Question: Im maintaining this Drupal Site which is using Slideshow Views for displaying the featured posts. Its using contribution of '' <URL> Module for Drupal. However, even after scanning through the code and browsing though all settings, I cant figure out how to increase the max -character length of titles. Its currently set to 50. I want to increase it to 70.

Thanks in advance!
'''
The exported view is as follows:
$view = new view;
$view->name = 'SlideShows';
$view->description = 'Various views that display content in slideshows';
$view->tag = '';
$view->view_php = '';
$view->base_table = 'node';
$view->is_cacheable = FALSE;
$view->api_version = 2;
$view->disabled = FALSE; /* Edit this to true to make a default view disabled initially */
$handler = $view->new_display('default', 'Defaults', 'default');
$handler->override_option('fields', array(
'field_upload_image_fid' => array(
'label' => '',
'alter' => array(
'alter_text' => 0,
'text' => '',
'make_link' => 0,
'path' => '',
'link_class' => '',
'alt' => '',
'prefix' => '',
'suffix' => '',
'target' => '',
'help' => '',
'trim' => 0,
'max_length' => '',
'word_boundary' => 1,
'ellipsis' => 1,
'strip_tags' => 0,
'html' => 0,
),
'empty' => '',
'hide_empty' => 1,
'empty_zero' => 0,
'link_to_node' => 0,
'label_type' => 'none',
'format' => 'Slideshow_656x400_default',
'multiple' => array(
'group' => 0,
'multiple_number' => '',
'multiple_from' => '',
'multiple_reversed' => 0,
),
'exclude' => 0,
'id' => 'field_upload_image_fid',
'table' => 'node_data_field_upload_image',
'field' => 'field_upload_image_fid',
'override' => array(
'button' => 'Override',
),
'relationship' => 'none',
),
'field_upload_image_data' => array(
'label' => '',
'alter' => array(
'alter_text' => 0,
'text' => '',
'make_link' => 0,
'path' => '',
'link_class' => '',
'alt' => '',
'prefix' => '',
'suffix' => '',
'target' => '',
'help' => '',
'trim' => 1,
'max_length' => '80',
'word_boundary' => 0,
'ellipsis' => 0,
'strip_tags' => 1,
'html' => 0,
),
'empty' => '',
'hide_empty' => 0,
'empty_zero' => 0,
'link_to_node' => 0,
'data_key' => 'description',
'exclude' => 0,
'id' => 'field_upload_image_data',
'table' => 'node_data_field_upload_image',
'field' => 'field_upload_image_data',
'override' => array(
'button' => 'Override',
),
'relationship' => 'none',
),
));
$handler->override_option('sorts', array(
'created' => array(
'order' => 'DESC',
'granularity' => 'second',
'id' => 'created',
'table' => 'node',
'field' => 'created',
'override' => array(
'button' => 'Override',
),
'relationship' => 'none',
),
));
$handler->override_option('arguments', array(
'nid' => array(
'default_action' => 'default',
'style_plugin' => 'default_summary',
'style_options' => array(),
'wildcard' => 'all',
'wildcard_substitution' => 'All',
'title' => '',
'breadcrumb' => '',
'default_argument_type' => 'node',
'default_argument' => '',
'validate_type' => 'node',
'validate_fail' => 'not found',
'break_phrase' => 0,
'not' => 0,
'id' => 'nid',
'table' => 'node',
'field' => 'nid',
'validate_user_argument_type' => 'uid',
'validate_user_roles' => array(
'2' => 0,
),
'override' => array(
'button' => 'Override',
),
'relationship' => 'none',
'default_options_div_prefix' => '',
'default_argument_user' => 0,
'default_argument_fixed' => '',
'default_argument_php' => '',
'validate_argument_node_type' => array(
'blogs' => 0,
'industry_focus' => 0,
'market_sectors' => 0,
'page' => 0,
),
'validate_argument_node_access' => 0,
'validate_argument_nid_type' => 'nid',
'validate_argument_vocabulary' => array(
'1' => 0,
'6' => 0,
'3' => 0,
'2' => 0,
'5' => 0,
),
'validate_argument_type' => 'tid',
'validate_argument_transform' => 0,
'validate_user_restrict_roles' => 0,
'validate_argument_php' => '',
),
));
$handler->override_option('filters', array(
'status' => array(
'operator' => '=',
'value' => '1',
'group' => '0',
'exposed' => FALSE,
'expose' => array(
'operator' => FALSE,
'label' => '',
),
'id' => 'status',
'table' => 'node',
'field' => 'status',
'override' => array(
'button' => 'Override',
),
'relationship' => 'none',
),
'type' => array(
'operator' => 'in',
'value' => array(
'association' => 'association',
'blogs' => 'blogs',
'cars' => 'cars',
'company_reports' => 'company_reports',
'events' => 'events',
'howto' => 'howto',
'news' => 'news',
'press_releases' => 'press_releases',
'testimonial' => 'testimonial',
'travel' => 'travel',
),
'group' => '0',
'exposed' => FALSE,
'expose' => array(
'operator' => FALSE,
'label' => '',
),
'id' => 'type',
'table' => 'node',
'field' => 'type',
'override' => array(
'button' => 'Override',
),
'relationship' => 'none',
),
'delta' => array(
'operator' => 'not empty',
'value' => array(
'value' => '',
'min' => '',
'max' => '',
),
'group' => '0',
'exposed' => FALSE,
'expose' => array(
'operator' => FALSE,
'label' => '',
),
'id' => 'delta',
'table' => 'node_data_field_upload_image',
'field' => 'delta',
'override' => array(
'button' => 'Override',
),
'relationship' => 'none',
),
));
$handler->override_option('access', array(
'type' => 'none',
));
$handler->override_option('cache', array(
'type' => 'none',
));
$handler->override_option('header_format', '3');
$handler->override_option('header_empty', 0);
$handler->override_option('footer_format', '2');
$handler->override_option('footer_empty', 0);
$handler->override_option('use_ajax', TRUE);
$handler->override_option('distinct', 1);
$handler->override_option('style_plugin', 'slideshow');
$handler->override_option('style_options', array(
'type' => 'ul',
'mode' => 'views_slideshow_thumbnailhover',
'views_slideshow_singleframe-prefix' => '',
'views_slideshow_singleframe' => array(
'timeout' => '6000',
'delay' => '0',
'speed' => '700',
'start_paused' => 0,
'fixed_height' => '1',
'random' => '0',
'pause' => '1',
'pause_on_click' => '0',
'remember_slide' => 0,
'remember_slide_days' => '1',
'controls' => '0',
'pager' => '2',
'pager_type' => 'Numbered',
'pager_hover' => '2',
'pager_click_to_page' => 0,
'image_count' => '0',
'effect' => 'fade',
'sync' => '1',
'nowrap' => '0',
'advanced' => '',
'ie' => array(
'cleartype' => 'true',
'cleartypenobg' => 'false',
),
),
'views_slideshow_thumbnailhover-prefix' => '',
'views_slideshow_thumbnailhover' => array(
'hover_breakout' => 'title',
'teasers_last' => 1,
'timeout' => '5000',
'delay' => '0',
'speed' => '300',
'start_paused' => 0,
'fixed_height' => '1',
'random' => '0',
'pause' => '1',
'pause_on_click' => '0',
'remember_slide' => 0,
'remember_slide_days' => '1',
'pager_event' => 'mouseover',
'controls' => '0',
'image_count' => '0',
'effect' => 'fade',
'sync' => '1',
'nowrap' => '1',
'advanced' => '',
'ie' => array(
'cleartype' => 'true',
'cleartypenobg' => 'false',
),
),
));
$handler->override_option('row_plugin', 'node');
$handler->override_option('row_options', array(
'relationship' => 'none',
'build_mode' => 'full',
'links' => 0,
'comments' => 0,
));
$handler = $view->new_display('block', 'BlockImageSlideshow', 'block_1');
$handler->override_option('use_ajax', FALSE);
$handler->override_option('use_pager', '0');
$handler->override_option('distinct', 0);
$handler->override_option('style_options', array(
'type' => 'ul',
'mode' => 'views_slideshow_singleframe',
'views_slideshow_singleframe-prefix' => '',
'views_slideshow_singleframe' => array(
'timeout' => '5000',
'delay' => '0',
'speed' => '700',
'start_paused' => 0,
'fixed_height' => '1',
'random' => '0',
'pause' => '1',
'pause_on_click' => '0',
'remember_slide' => 0,
'remember_slide_days' => '1',
'controls' => '0',
'pager' => '2',
'pager_type' => 'Numbered',
'pager_hover' => '2',
'pager_click_to_page' => 0,
'image_count' => '0',
'effect' => 'none',
'sync' => '1',
'nowrap' => '0',
'advanced' => '',
'ie' => array(
'cleartype' => 'false',
'cleartypenobg' => 'false',
),
),
'views_slideshow_thumbnailhover-prefix' => '',
'views_slideshow_thumbnailhover' => array(
'main_fields' => array(
'field_upload_image_fid' => 0,
'field_upload_image_data' => 0,
),
'breakout_fields' => array(
'field_upload_image_fid' => 0,
'field_upload_image_data' => 0,
),
'teasers_last' => 1,
'timeout' => '5000',
'delay' => '0',
'speed' => '300',
'start_paused' => 0,
'fixed_height' => '1',
'random' => '0',
'pause' => '1',
'pause_on_click' => '0',
'remember_slide' => 0,
'remember_slide_days' => '1',
'pager_event' => 'mouseover',
'controls' => '0',
'image_count' => '0',
'effect' => 'fade',
'sync' => '1',
'nowrap' => '1',
'advanced' => '',
'ie' => array(
'cleartype' => 'true',
'cleartypenobg' => 'false',
),
),
));
$handler->override_option('row_plugin', 'fields');
$handler->override_option('row_options', array());
$handler->override_option('block_description', 'Block: REFID Image Slideshow');
$handler->override_option('block_caching', -1);
$handler = $view->new_display('block', 'BlockTopStories', 'block_2');
$handler->override_option('fields', array(
'field_upload_image_fid' => array(
'label' => '',
'alter' => array(
'alter_text' => 0,
'text' => '',
'make_link' => 0,
'path' => '',
'link_class' => '',
'alt' => '',
'prefix' => '',
'suffix' => '',
'target' => '',
'help' => '',
'trim' => 0,
'max_length' => '',
'word_boundary' => 1,
'ellipsis' => 1,
'strip_tags' => 0,
'html' => 0,
),
'empty' => '',
'hide_empty' => 0,
'empty_zero' => 0,
'link_to_node' => 0,
'label_type' => 'none',
'format' => 'Thumb_50x50_linked',
'multiple' => array(
'group' => 1,
'multiple_number' => '1',
'multiple_from' => '',
'multiple_reversed' => 0,
),
'exclude' => 0,
'id' => 'field_upload_image_fid',
'table' => 'node_data_field_upload_image',
'field' => 'field_upload_image_fid',
'override' => array(
'button' => 'Use default',
),
'relationship' => 'none',
),
'title' => array(
'label' => '',
'alter' => array(
'alter_text' => 0,
'text' => '',
'make_link' => 0,
'path' => '',
'link_class' => '',
'alt' => '',
'prefix' => '',
'suffix' => '',
'target' => '',
'help' => '',
'trim' => 1,
'max_length' => '55',
'word_boundary' => 1,
'ellipsis' => 0,
'strip_tags' => 0,
'html' => 0,
),
'empty' => '',
'hide_empty' => 0,
'empty_zero' => 0,
'link_to_node' => 1,
'exclude' => 0,
'id' => 'title',
'table' => 'node',
'field' => 'title',
'override' => array(
'button' => 'Use default',
),
'relationship' => 'none',
),
));
$handler->override_option('arguments', array(
'gid' => array(
'default_action' => 'default',
'style_plugin' => 'default_summary',
'style_options' => array(),
'wildcard' => 'all',
'wildcard_substitution' => 'All',
'title' => '',
'breadcrumb' => '',
'default_argument_type' => 'current_domain',
'default_argument' => '',
'validate_type' => 'none',
'validate_fail' => 'not found',
'id' => 'gid',
'table' => 'domain_access',
'field' => 'gid',
'validate_user_argument_type' => 'uid',
'validate_user_roles' => array(
'2' => 0,
),
'override' => array(
'button' => 'Use default',
),
'relationship' => 'none',
'default_options_div_prefix' => '',
'default_argument_user' => 0,
'default_argument_fixed' => '',
'default_argument_php' => '',
'validate_argument_node_type' => array(
'associations' => 0,
'blogs' => 0,
'company_profile' => 0,
'company_reports' => 0,
'events' => 0,
'industry_focus' => 0,
'market_sectors' => 0,
'page' => 0,
),
'validate_argument_node_access' => 0,
'validate_argument_nid_type' => 'nid',
'validate_argument_vocabulary' => array(
'1' => 0,
'6' => 0,
'7' => 0,
'3' => 0,
'2' => 0,
'5' => 0,
),
'validate_argument_type' => 'tid',
'validate_argument_transform' => 0,
'validate_user_restrict_roles' => 0,
'validate_argument_php' => '',
),
));
$handler->override_option('filters', array(
'status' => array(
'operator' => '=',
'value' => '1',
'group' => '0',
'exposed' => FALSE,
'expose' => array(
'operator' => FALSE,
'label' => '',
),
'id' => 'status',
'table' => 'node',
'field' => 'status',
'override' => array(
'button' => 'Override',
),
'relationship' => 'none',
),
'type' => array(
'operator' => 'in',
'value' => array(
'news' => 'news',
),
'group' => '0',
'exposed' => FALSE,
'expose' => array(
'operator' => FALSE,
'label' => '',
),
'id' => 'type',
'table' => 'node',
'field' => 'type',
'override' => array(
'button' => 'Use default',
),
'relationship' => 'none',
),
'delta' => array(
'operator' => 'not empty',
'value' => array(
'value' => '',
'min' => '',
'max' => '',
),
'group' => '0',
'exposed' => FALSE,
'expose' => array(
'operator' => FALSE,
'label' => '',
),
'id' => 'delta',
'table' => 'node_data_field_upload_image',
'field' => 'delta',
'override' => array(
'button' => 'Use default',
),
'relationship' => 'none',
),
'field_news_feature_value_many_to_one' => array(
'operator' => 'or',
'value' => array(
'0' => '0',
),
'group' => '0',
'exposed' => FALSE,
'expose' => array(
'operator' => FALSE,
'label' => '',
),
'id' => 'field_news_feature_value_many_to_one',
'table' => 'node_data_field_news_feature',
'field' => 'field_news_feature_value_many_to_one',
'override' => array(
'button' => 'Use default',
),
'relationship' => 'none',
'reduce_duplicates' => 0,
),
));
$handler->override_option('style_plugin', 'viewscarousel');
$handler->override_option('style_options', array(
'grouping' => '',
'skin' => 'custom',
'skin_path' => 'sites/all/themes/exdigital/carousel/style.css',
'vertical' => 0,
'start' => '',
'offset' => '',
'scroll' => '1',
'visible' => 0,
'animation' => 'fast',
'easing' => '',
'auto' => '0',
'wrap' => 'both',
));
$handler->override_option('row_plugin', 'fields');
$handler->override_option('row_options', array());
$handler->override_option('block_description', 'Block: TopStories Slide');
$handler->override_option('block_caching', -1);
$handler = $view->new_display('block', 'BlockFrontNews', 'block_3');
$handler->override_option('fields', array(
'field_upload_image_fid' => array(
'label' => '',
'alter' => array(
'alter_text' => 0,
'text' => '',
'make_link' => 0,
'path' => '',
'link_class' => '',
'alt' => '',
'prefix' => '',
'suffix' => '',
'target' => '',
'help' => '',
'trim' => 0,
'max_length' => '',
'word_boundary' => 1,
'ellipsis' => 1,
'strip_tags' => 0,
'html' => 0,
),
'empty' => '',
'hide_empty' => 0,
'empty_zero' => 0,
'link_to_node' => 0,
'label_type' => 'none',
'format' => 'Slide_Front_430_linked',
'multiple' => array(
'group' => 0,
'multiple_number' => '',
'multiple_from' => '',
'multiple_reversed' => 0,
),
'exclude' => 0,
'id' => 'field_upload_image_fid',
'table' => 'node_data_field_upload_image',
'field' => 'field_upload_image_fid',
'override' => array(
'button' => 'Use default',
),
'relationship' => 'none',
),
'title' => array(
'label' => '',
'alter' => array(
'alter_text' => 0,
'text' => '',
'make_link' => 0,
'path' => '',
'link_class' => '',
'alt' => '',
'prefix' => '',
'suffix' => '',
'target' => '',
'help' => '',
'trim' => 1,
'max_length' => '55',
'word_boundary' => 1,
'ellipsis' => 0,
'strip_tags' => 0,
'html' => 0,
),
'empty' => '',
'hide_empty' => 0,
'empty_zero' => 0,
'link_to_node' => 1,
'exclude' => 0,
'id' => 'title',
'table' => 'node',
'field' => 'title',
'override' => array(
'button' => 'Use default',
),
'relationship' => 'none',
),
'field_headline_caption_value' => array(
'label' => '',
'alter' => array(
'alter_text' => 0,
'text' => '',
'make_link' => 0,
'path' => '',
'link_class' => '',
'alt' => '',
'prefix' => '',
'suffix' => '',
'target' => '',
'help' => '',
'trim' => 1,
'max_length' => '150',
'word_boundary' => 1,
'ellipsis' => 0,
'strip_tags' => 1,
'html' => 0,
),
'empty' => '',
'hide_empty' => 0,
'empty_zero' => 0,
'link_to_node' => 0,
'label_type' => 'none',
'format' => 'default',
'multiple' => array(
'group' => TRUE,
'multiple_number' => '',
'multiple_from' => '',
'multiple_reversed' => FALSE,
),
'exclude' => 0,
'id' => 'field_headline_caption_value',
'table' => 'node_data_field_headline_caption',
'field' => 'field_headline_caption_value',
'override' => array(
'button' => 'Use default',
),
'relationship' => 'none',
),
));
$handler->override_option('arguments', array(
'gid' => array(
'default_action' => 'default',
'style_plugin' => 'default_summary',
'style_options' => array(),
'wildcard' => 'all',
'wildcard_substitution' => 'All',
'title' => '',
'breadcrumb' => '',
'default_argument_type' => 'current_domain',
'default_argument' => '',
'validate_type' => 'none',
'validate_fail' => 'not found',
'id' => 'gid',
'table' => 'domain_access',
'field' => 'gid',
'validate_user_argument_type' => 'uid',
'validate_user_roles' => array(
'2' => 0,
),
'override' => array(
'button' => 'Use default',
),
'relationship' => 'none',
'default_options_div_prefix' => '',
'default_argument_user' => 0,
'default_argument_fixed' => '',
'default_argument_php' => '',
'validate_argument_node_type' => array(
'association' => 0,
'blogs' => 0,
'company_reports' => 0,
'events' => 0,
'industry_focus' => 0,
'market_sectors' => 0,
'news' => 0,
'page' => 0,
),
'validate_argument_node_access' => 0,
'validate_argument_nid_type' => 'nid',
'validate_argument_vocabulary' => array(
'1' => 0,
'6' => 0,
'7' => 0,
'3' => 0,
'2' => 0,
'5' => 0,
),
'validate_argument_type' => 'tid',
'validate_argument_transform' => 0,
'validate_user_restrict_roles' => 0,
'validate_argument_php' => '',
),
));
$handler->override_option('filters', array(
'status' => array(
'operator' => '=',
'value' => '1',
'group' => '0',
'exposed' => FALSE,
'expose' => array(
'operator' => FALSE,
'label' => '',
),
'id' => 'status',
'table' => 'node',
'field' => 'status',
'override' => array(
'button' => 'Override',
),
'relationship' => 'none',
),
'type' => array(
'operator' => 'in',
'value' => array(
'news' => 'news',
),
'group' => '0',
'exposed' => FALSE,
'expose' => array(
'operator' => FALSE,
'label' => '',
),
'id' => 'type',
'table' => 'node',
'field' => 'type',
'override' => array(
'button' => 'Use default',
),
'relationship' => 'none',
),
'field_news_feature_value_many_to_one' => array(
'operator' => 'or',
'value' => array(
'2' => '2',
),
'group' => '0',
'exposed' => FALSE,
'expose' => array(
'operator' => FALSE,
'label' => '',
),
'id' => 'field_news_feature_value_many_to_one',
'table' => 'node_data_field_news_feature',
'field' => 'field_news_feature_value_many_to_one',
'override' => array(
'button' => 'Use default',
),
'relationship' => 'none',
'reduce_duplicates' => 0,
),
));
$handler->override_option('title', 'News');
$handler->override_option('use_ajax', FALSE);
$handler->override_option('items_per_page', 5);
$handler->override_option('block_description', 'BlockFrontNews');
$handler->override_option('block_caching', -1);
'''
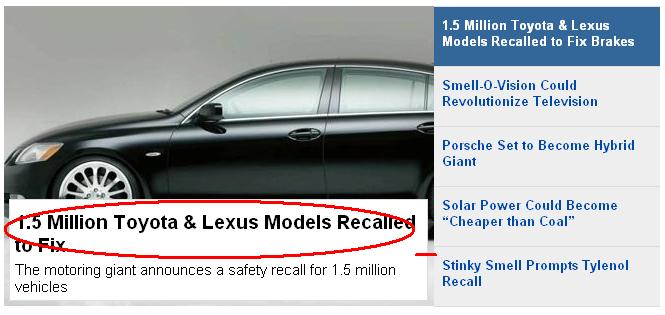
Answer: Found the solution.The view was using row style plugin which themed it in the node-[node-type].tpl file.